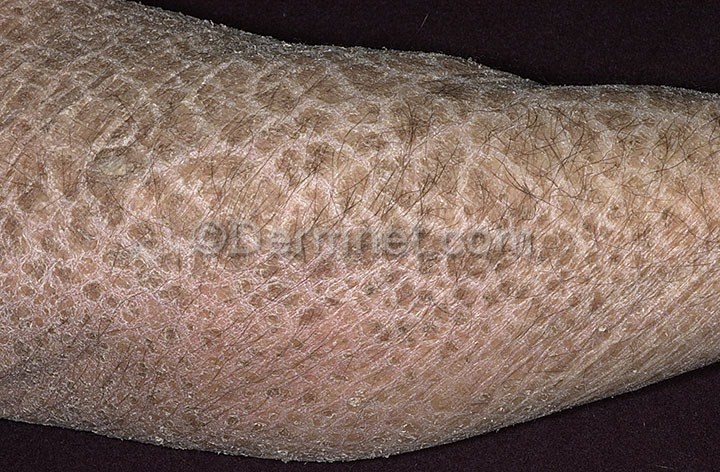
Disease: Atopic Dermatitis Photos